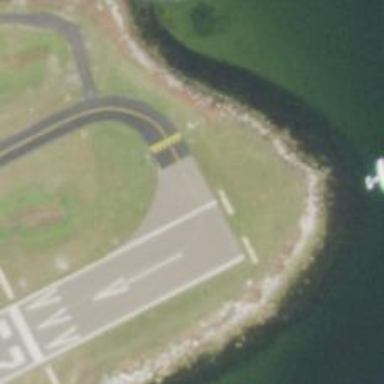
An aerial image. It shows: Image of taxiway at airport.